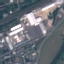
Label: Industrial